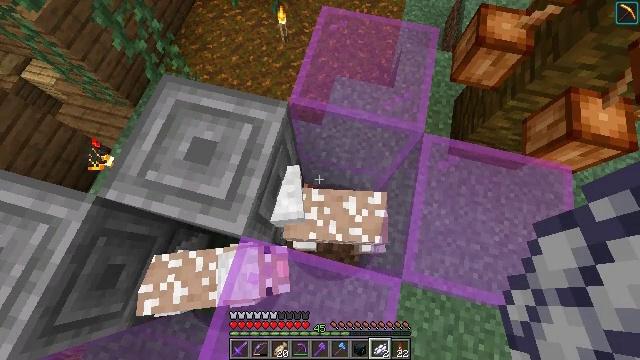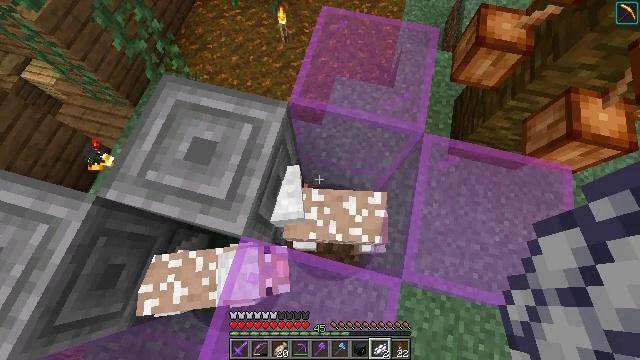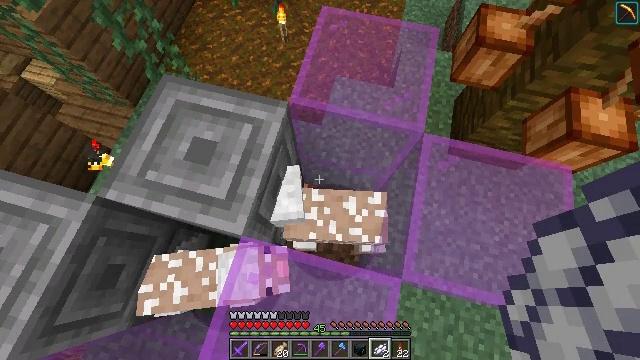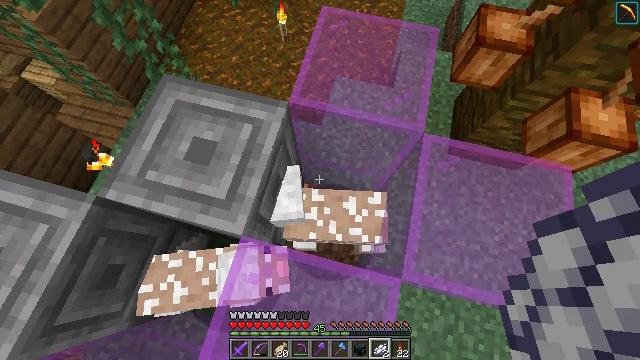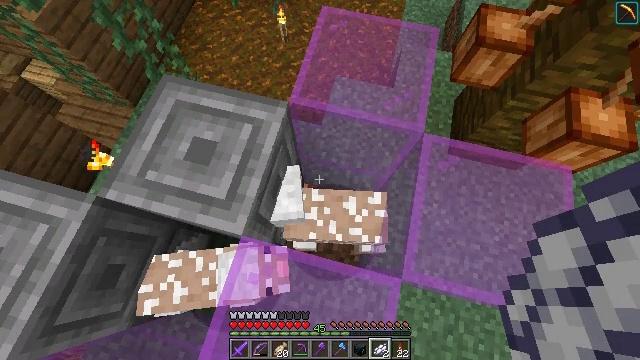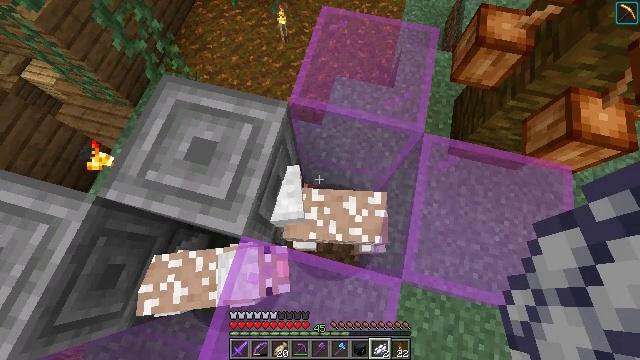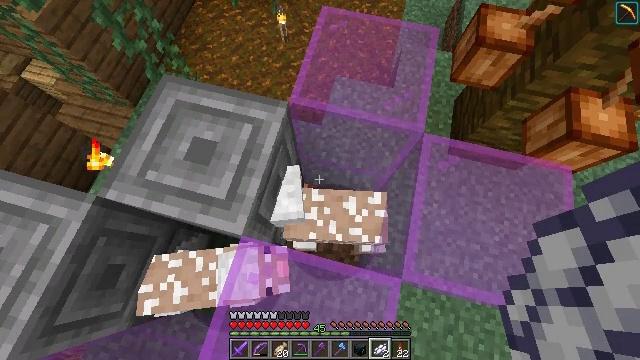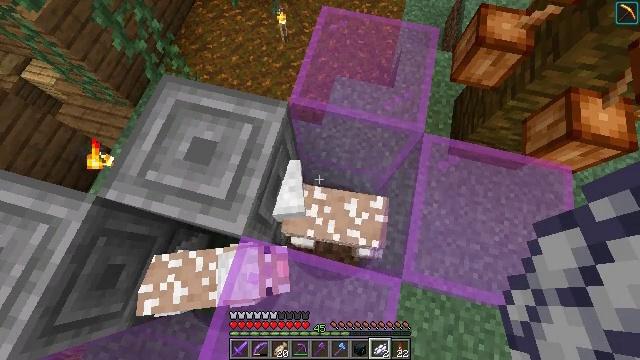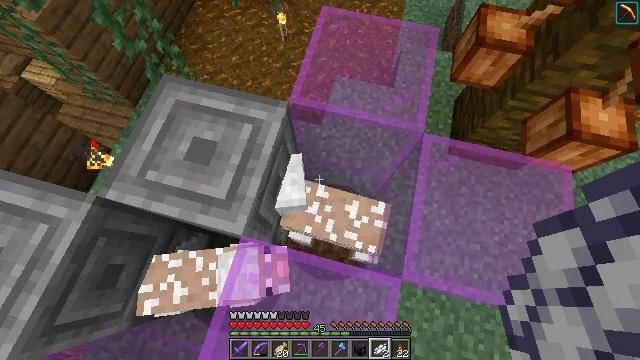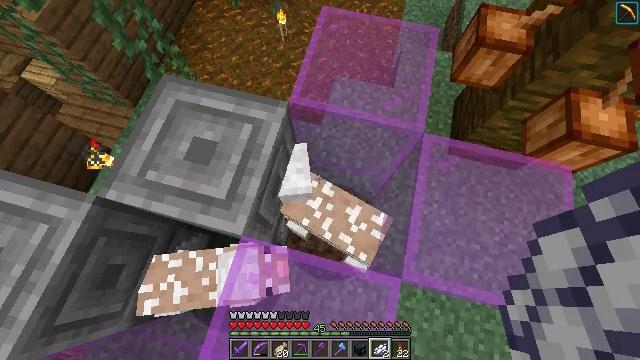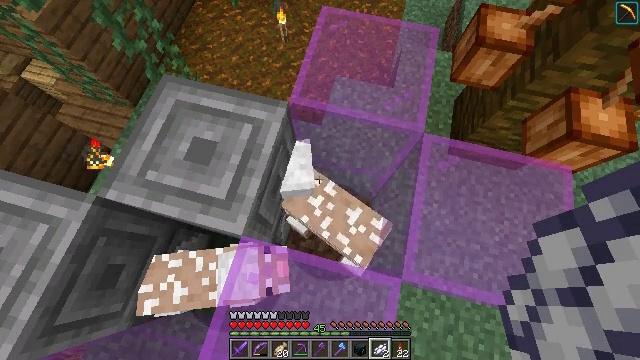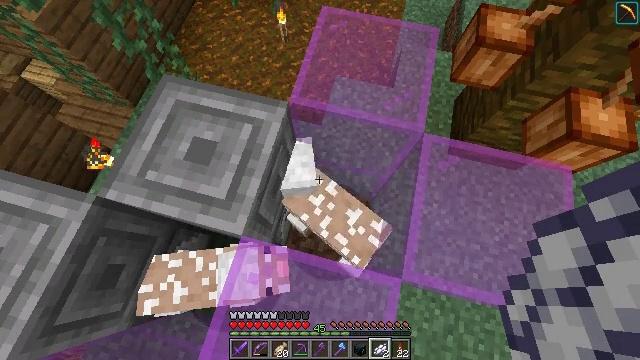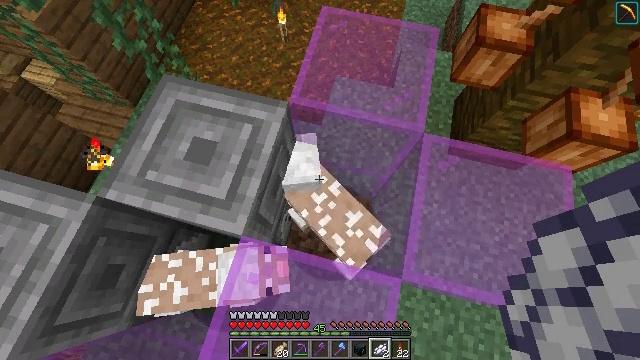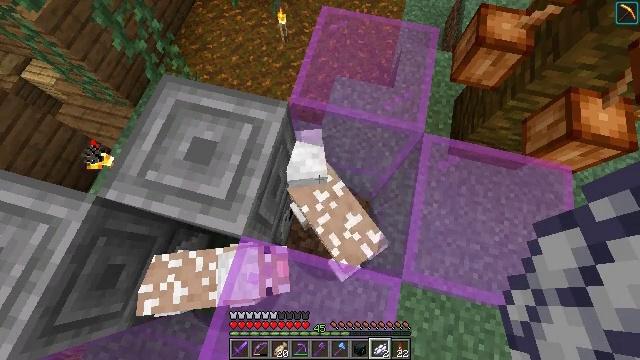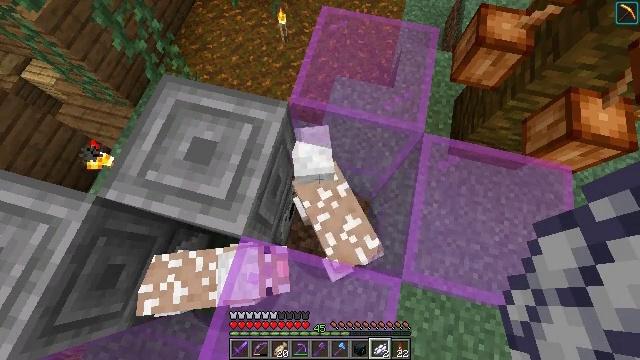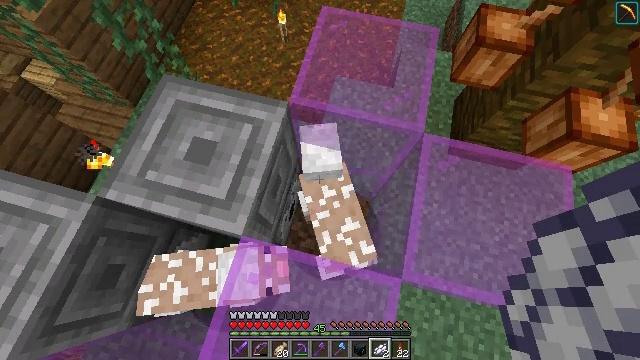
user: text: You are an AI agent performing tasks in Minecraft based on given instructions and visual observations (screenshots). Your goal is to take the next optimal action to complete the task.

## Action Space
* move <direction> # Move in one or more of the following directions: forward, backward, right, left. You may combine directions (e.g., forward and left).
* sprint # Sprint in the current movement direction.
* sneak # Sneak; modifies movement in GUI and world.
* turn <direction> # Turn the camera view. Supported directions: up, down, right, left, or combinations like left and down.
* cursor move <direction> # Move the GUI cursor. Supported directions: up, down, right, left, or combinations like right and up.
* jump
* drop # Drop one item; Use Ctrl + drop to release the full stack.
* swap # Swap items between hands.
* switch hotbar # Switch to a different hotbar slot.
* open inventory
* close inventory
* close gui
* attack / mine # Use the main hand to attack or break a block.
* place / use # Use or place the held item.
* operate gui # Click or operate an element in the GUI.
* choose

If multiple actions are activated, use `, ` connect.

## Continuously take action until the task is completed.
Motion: motion action
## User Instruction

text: drop white dye
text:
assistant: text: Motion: no_op
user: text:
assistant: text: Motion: no_op
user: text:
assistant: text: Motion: no_op
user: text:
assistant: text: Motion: no_op
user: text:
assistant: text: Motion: no_op
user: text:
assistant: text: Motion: no_op
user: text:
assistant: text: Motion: no_op
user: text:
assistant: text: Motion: no_op
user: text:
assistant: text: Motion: no_op
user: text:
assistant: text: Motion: no_op
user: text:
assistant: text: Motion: no_op
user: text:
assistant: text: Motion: no_op
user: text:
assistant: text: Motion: no_op
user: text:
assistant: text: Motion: no_op
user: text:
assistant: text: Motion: no_op
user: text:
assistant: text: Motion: no_op
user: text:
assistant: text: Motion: turn right and down
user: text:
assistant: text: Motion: turn right
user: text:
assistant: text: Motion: no_op
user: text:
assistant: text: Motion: no_op
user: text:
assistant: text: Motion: no_op
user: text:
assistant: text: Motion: no_op
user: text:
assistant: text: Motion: no_op
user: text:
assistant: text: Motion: turn left
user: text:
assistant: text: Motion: turn left and up
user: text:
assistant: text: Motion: turn left
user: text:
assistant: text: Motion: no_op
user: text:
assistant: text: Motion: no_op
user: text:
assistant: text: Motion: no_op
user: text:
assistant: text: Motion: no_op